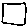
Label: square